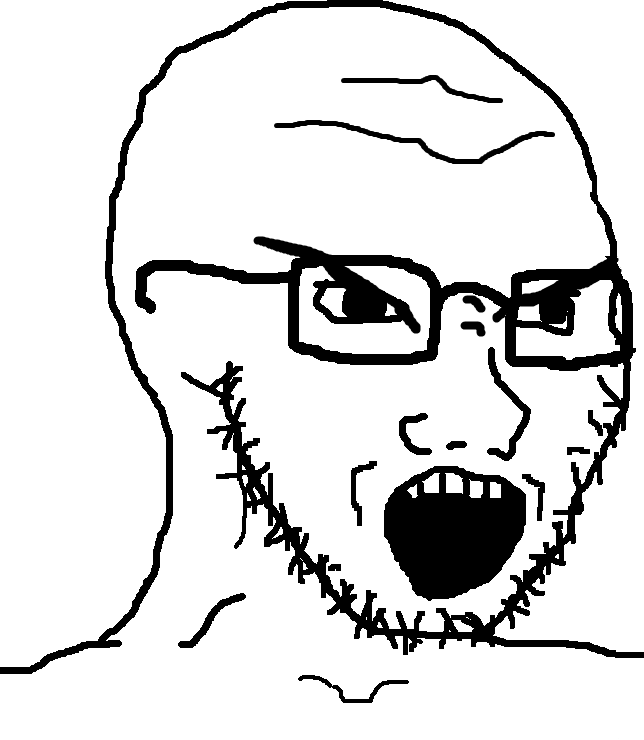
Label: 5_Soyjak